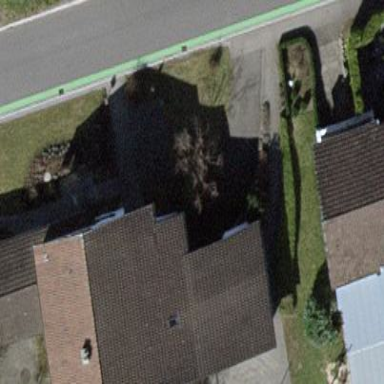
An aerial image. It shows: Simple house.